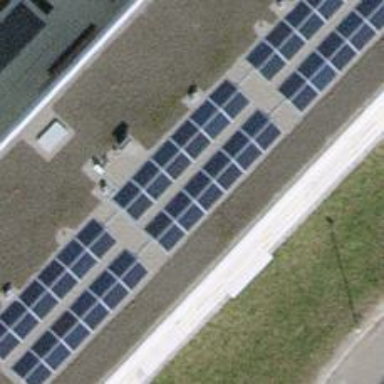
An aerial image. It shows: Small solar photovoltaic panel generator installed on roof.